Field crop: maize
Growth stage: 2
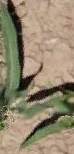
Species: maize